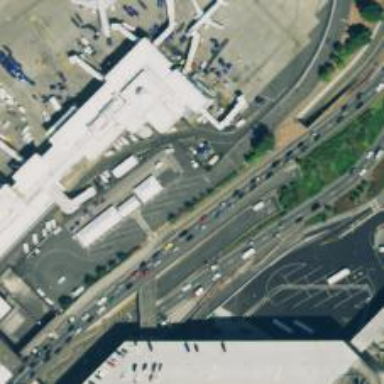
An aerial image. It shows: Airport gate.